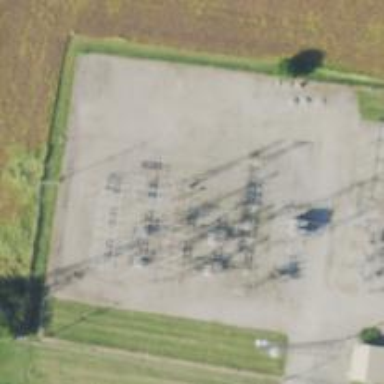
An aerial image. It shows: Switch used for power control.